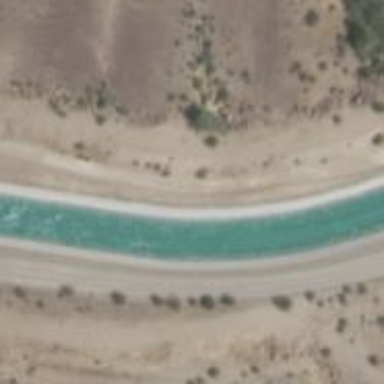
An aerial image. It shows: Water canal.